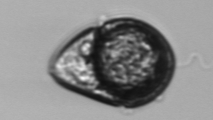
Label: Gyrodinium